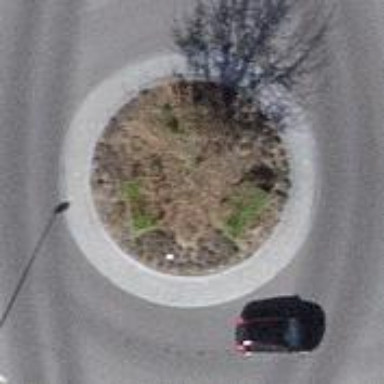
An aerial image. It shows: Secondary road around roundabout.